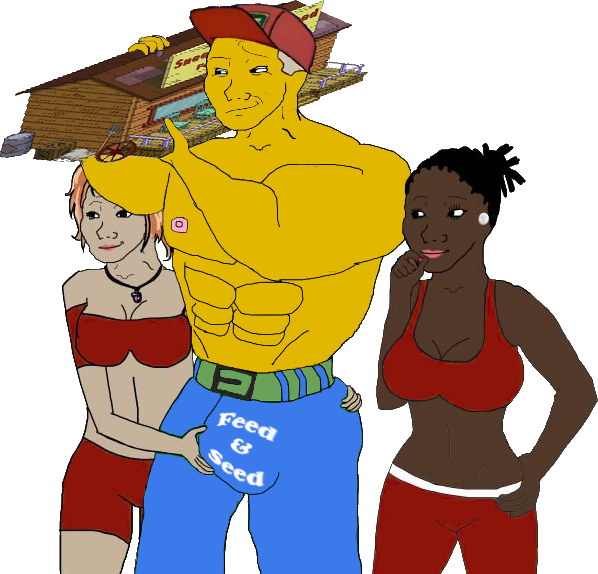
Label: 5_Stronkjak